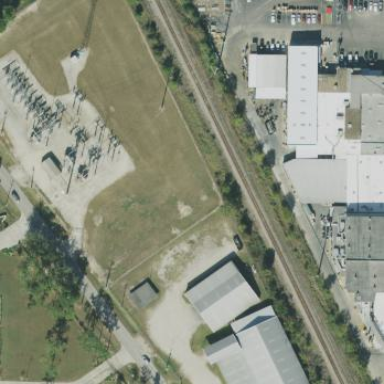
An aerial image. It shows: Outdoor distribution-level power substation enclosed by fence.